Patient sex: M
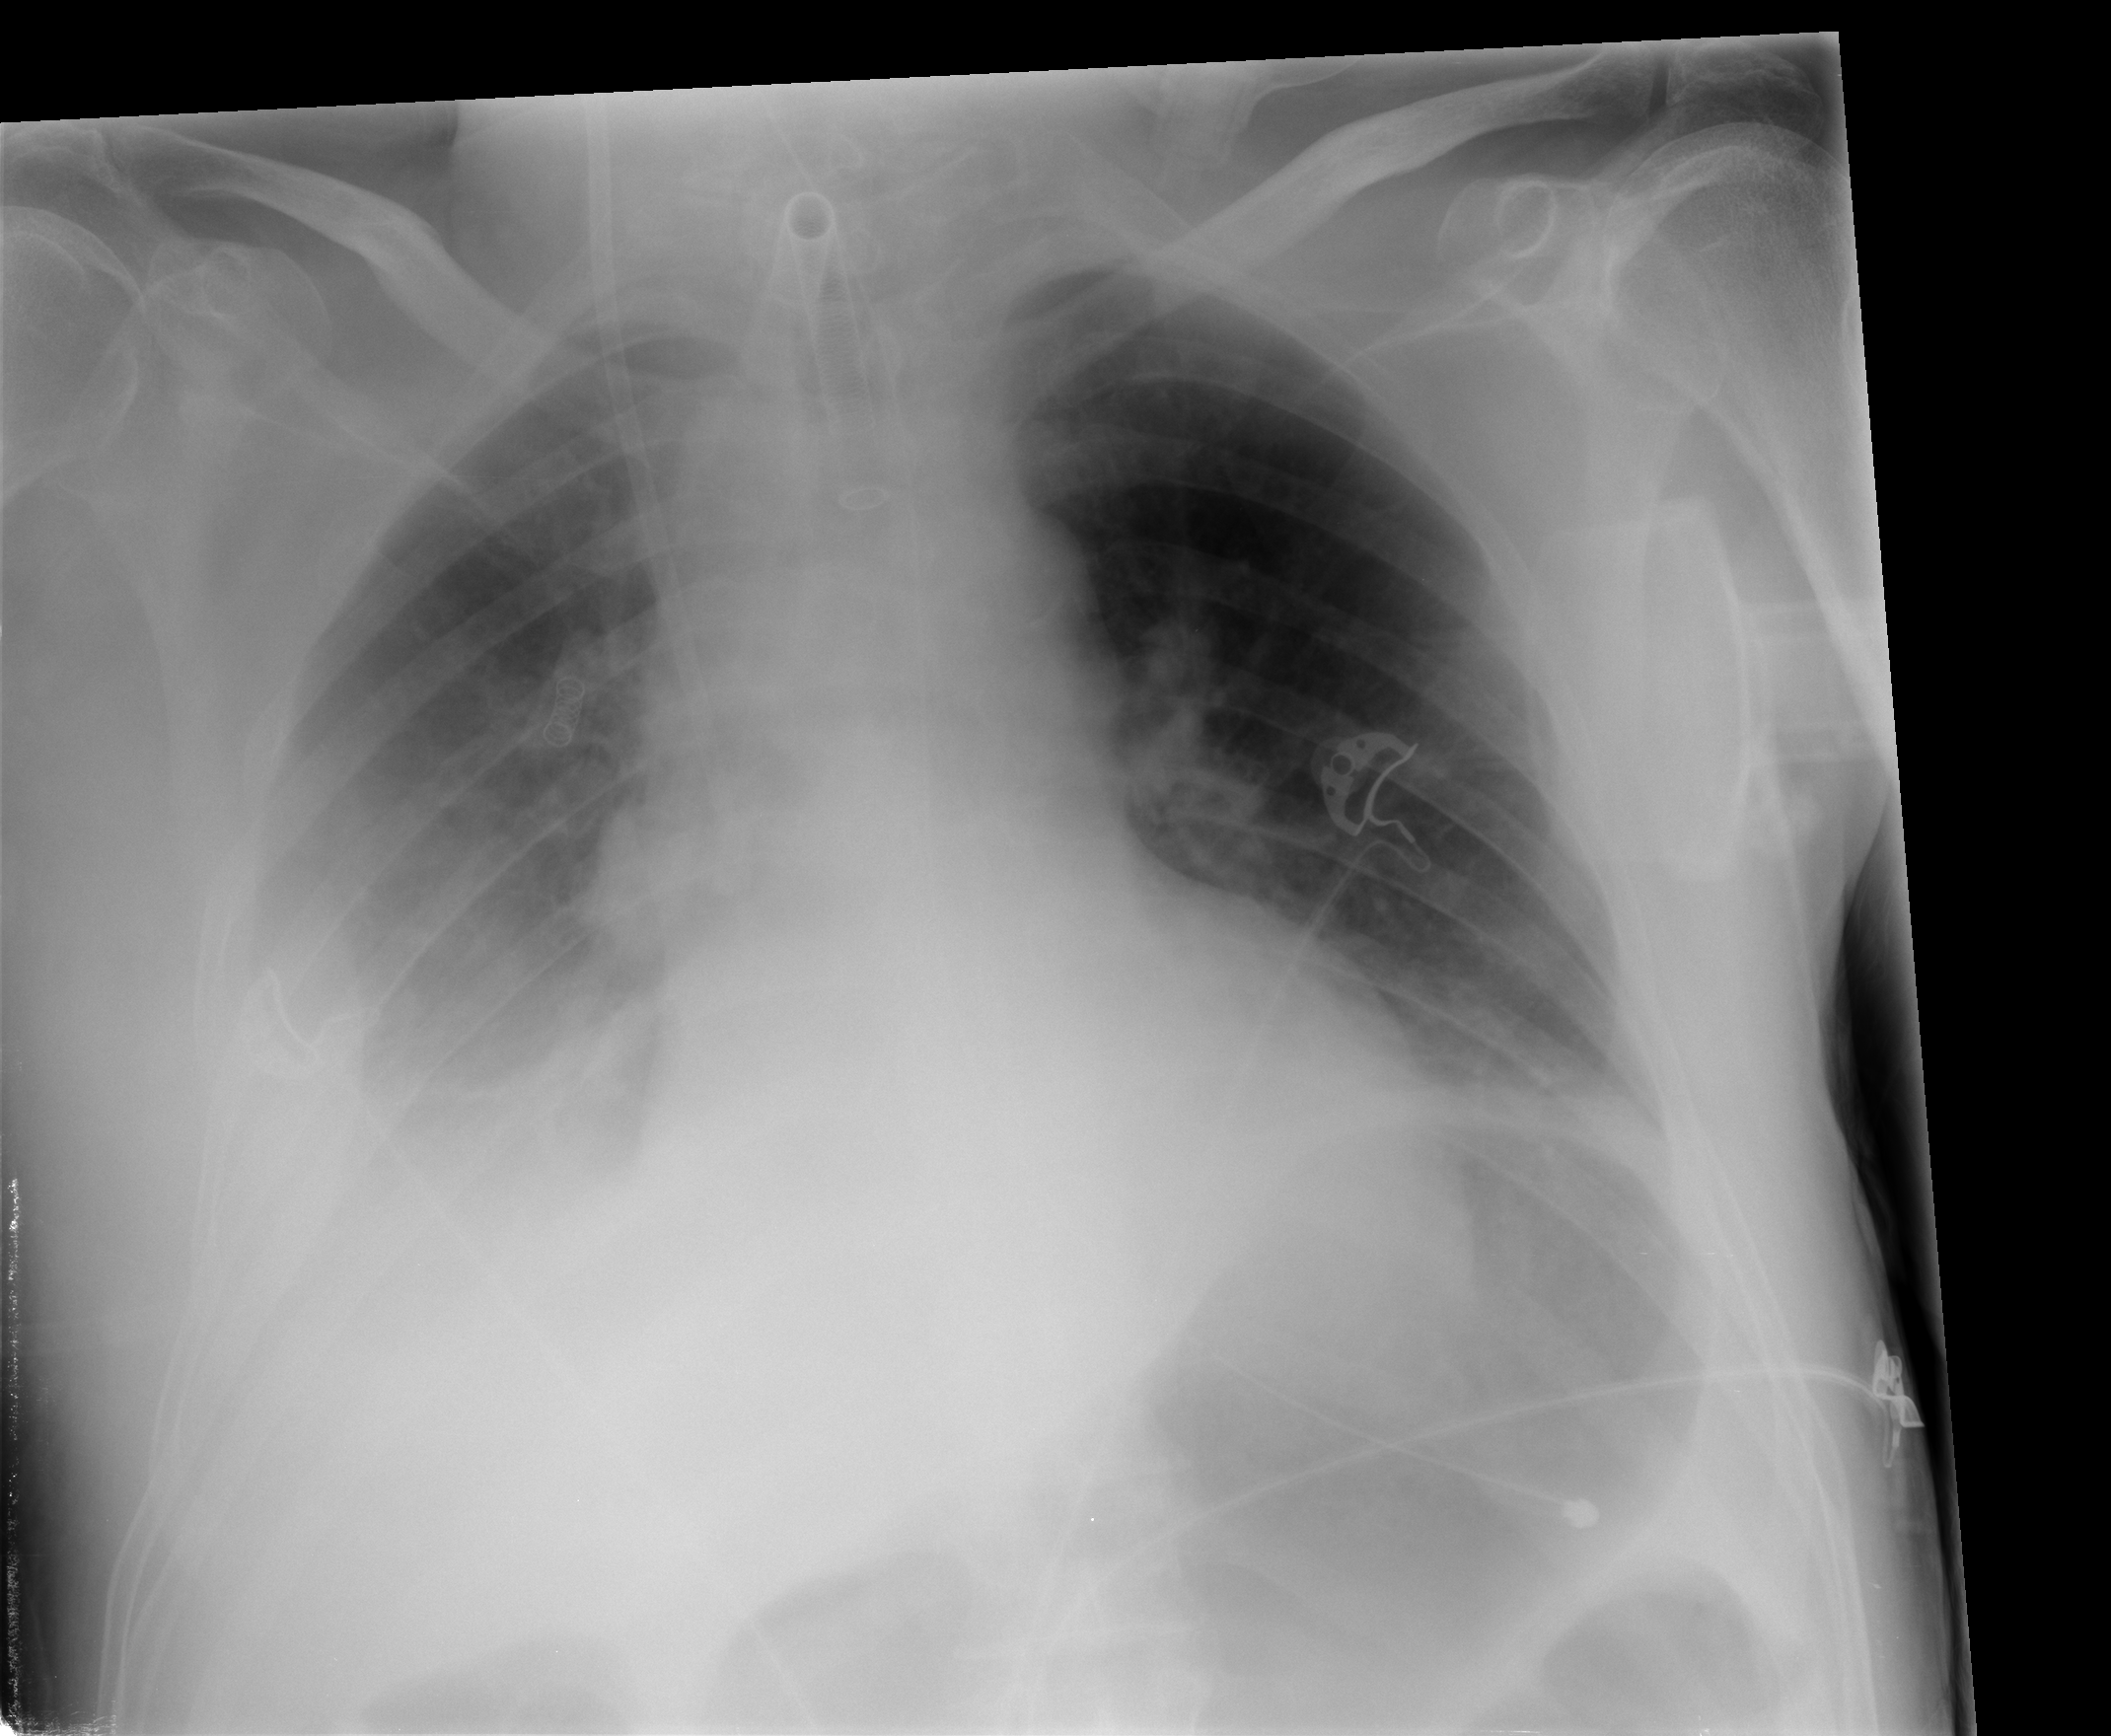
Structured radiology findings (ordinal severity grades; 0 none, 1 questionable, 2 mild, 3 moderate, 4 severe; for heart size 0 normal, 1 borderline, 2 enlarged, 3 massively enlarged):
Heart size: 1
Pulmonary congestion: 2
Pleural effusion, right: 3
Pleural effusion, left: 1
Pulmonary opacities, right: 2
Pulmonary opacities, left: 0
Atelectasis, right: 2
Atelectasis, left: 0